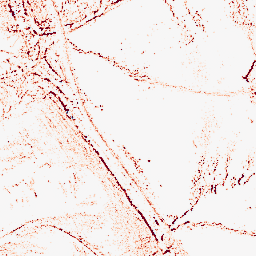
Category: morphological
Decomposition family: morphological_square
Decomposition parameters: operation: opening
size: 3
Upsampling method: bicubic
Upsampling parameters: scale: 4
Upsampling scale: 4